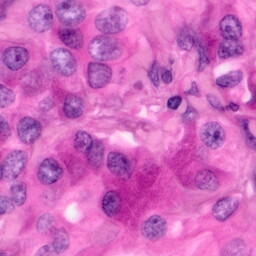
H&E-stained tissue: Pancreatic